Question: In our website, some Mac users have troubles when they copy-paste text from PDF files into a TextArea (handled by TinyMCE). All accentuated char are corrupted, and became for example 'e?' for a 'e', 'i?' for a 'i', etc. I cannot reproduce this problem with a Windows computer.
When I wrote the content of the TextArea on a file (before inserting it in the database), I just discovered that the initial 'e' is visually different that a traditionnal 'e' (on Vim, see below).

Indeed :
'''
// the corrupted e - first line of the screenshot
echo bin2hex($char); // display 65cc81
// traditionnal e
echo bin2hex('e'); // display c3a9
'''
After searching a lot, here I am :
It seems that Mac OS copies Unicode accentuated chars as a combination of two chars: in our example, 'e + '. So far, I didn't find any solution to replace corrupted 'e' with the real one, to avoid 'e?' in the database.
And I'm a little desperate.
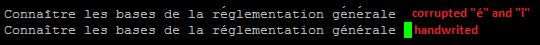
Answer: The process of <URL> for that, sending all input through it is a good idea:
'''
$input = Normalizer::normalize($input);
'''
You likely want to normalize to form C, Canonical Decomposition followed by Canonical Composition.
Should that class not be available on your system, there's the <URL>.